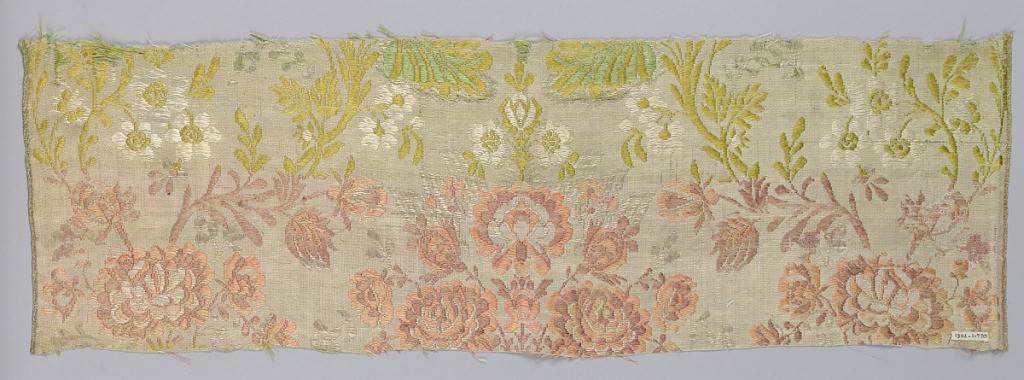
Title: Fragment
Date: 18th century
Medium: silk Technique: woven
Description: Floral sprays on white ground.